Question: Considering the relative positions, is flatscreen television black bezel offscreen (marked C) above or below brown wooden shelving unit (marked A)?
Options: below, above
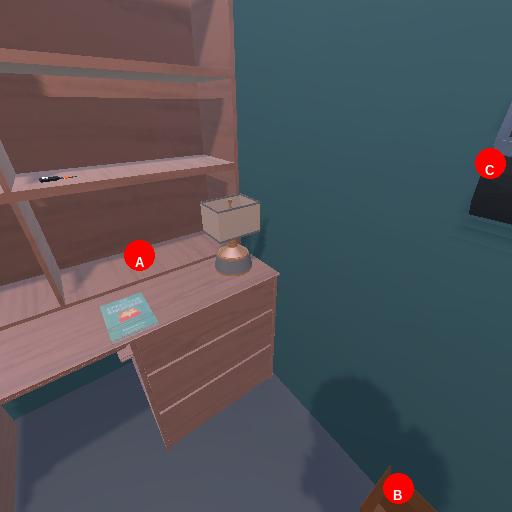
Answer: below